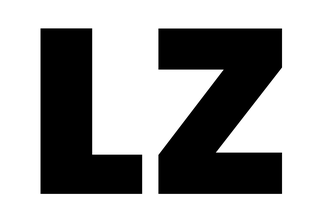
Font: Poppins-Black